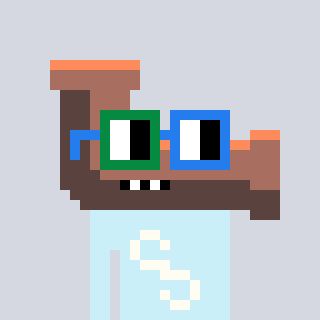
a pixel art character with square green and blue glasses, a pipe-shaped head and a cold-colored body on a cool background